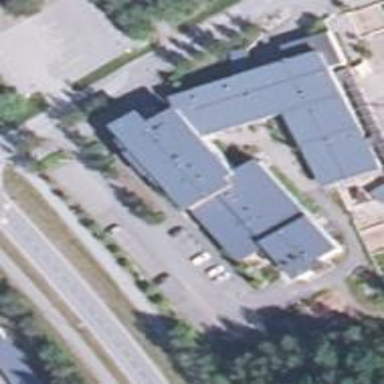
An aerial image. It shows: Nursing home.